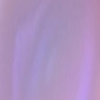
Label: sunburn